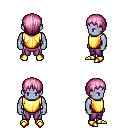
a pixel art fantasy rpg character, male body template, dark elf, purple skin, gold chest armor, magenta pants, pink plain hairstyle, gold boots, four views (front, back, left, right), 2x2 character sprite sheet, small pixel art, hard edges, no anti-aliasing